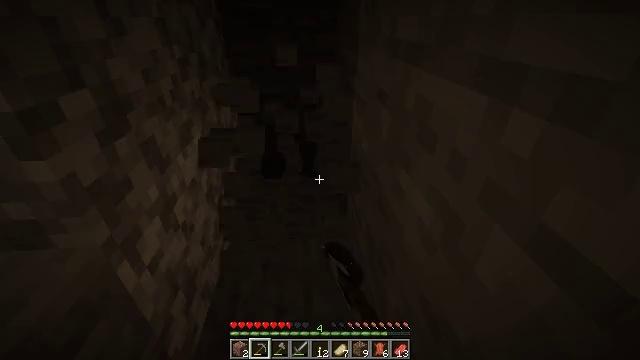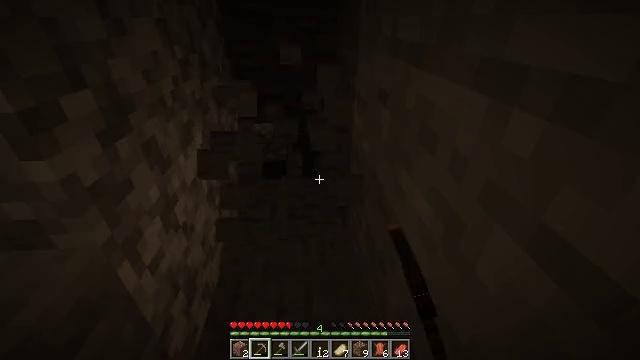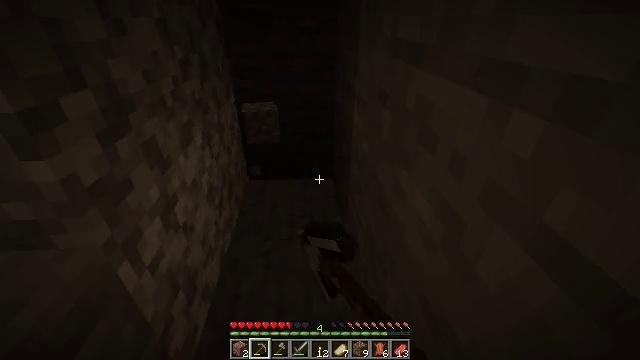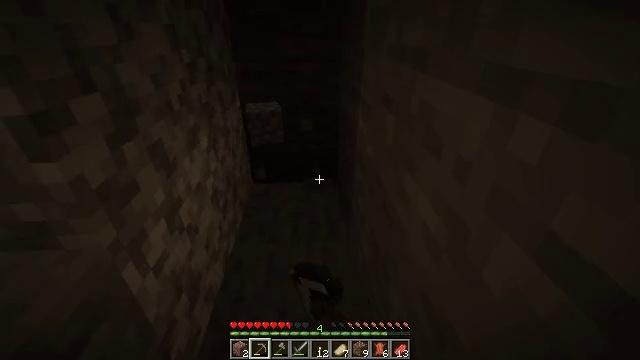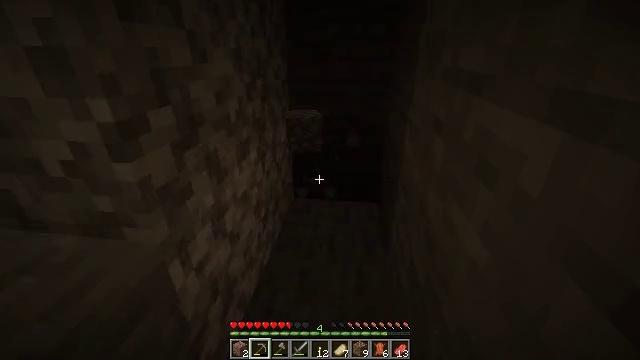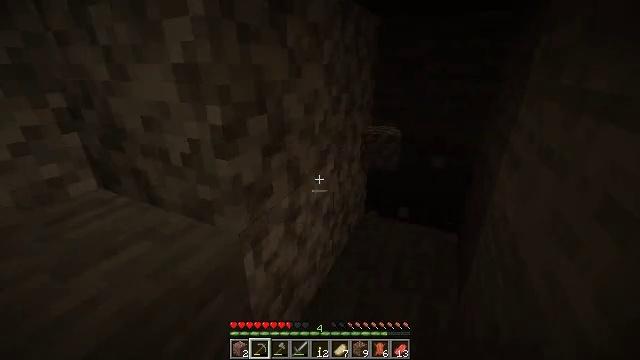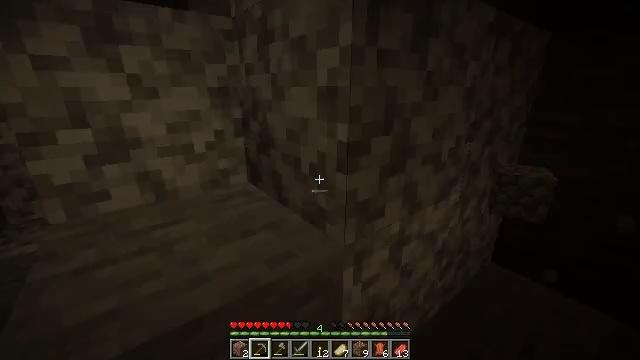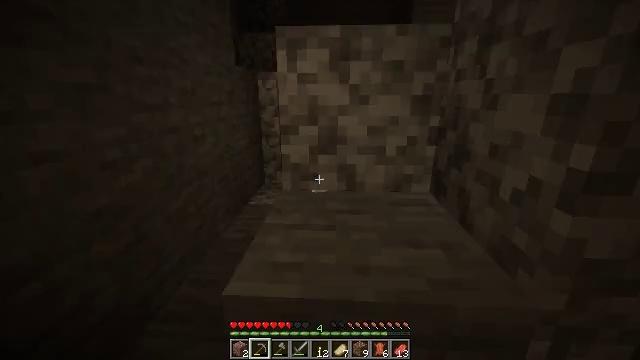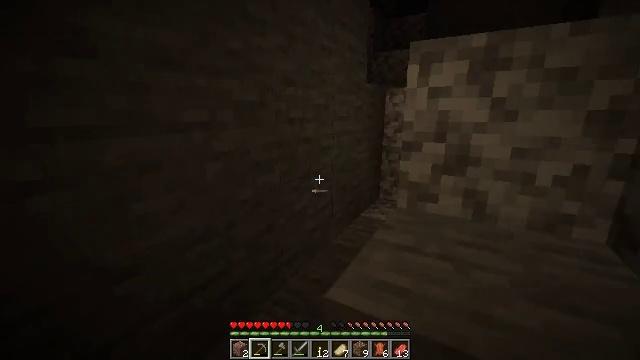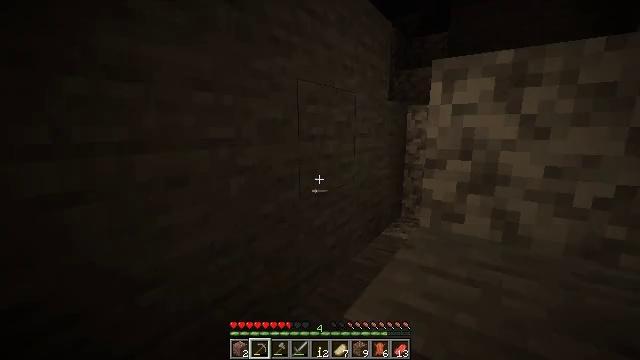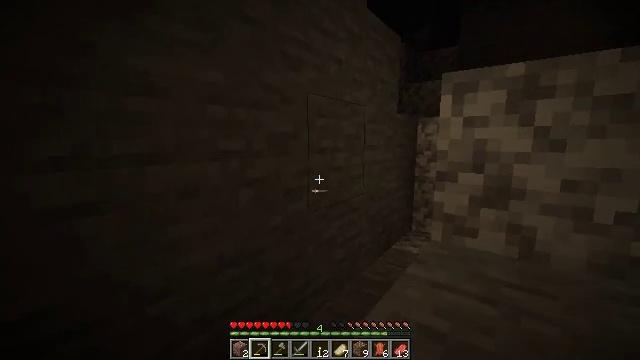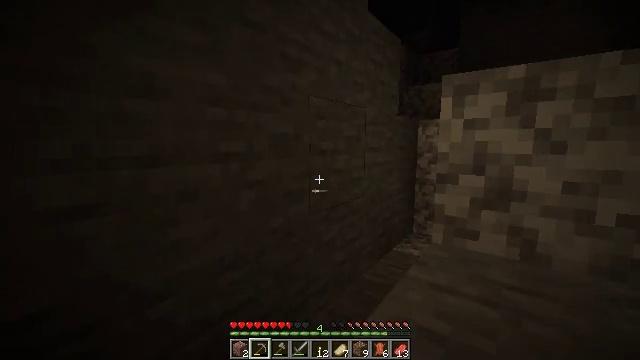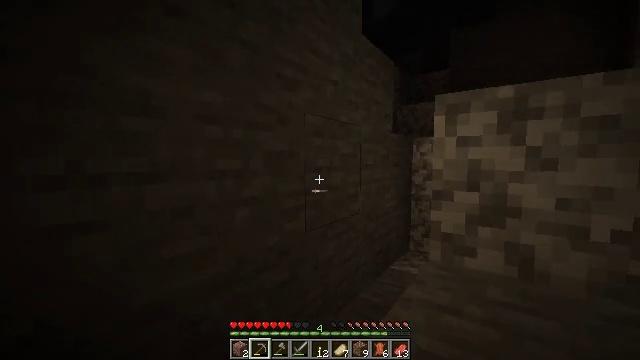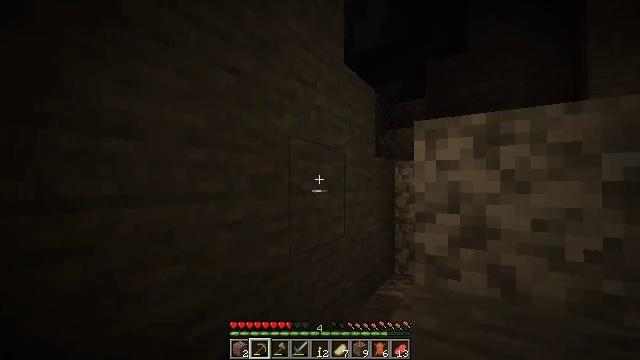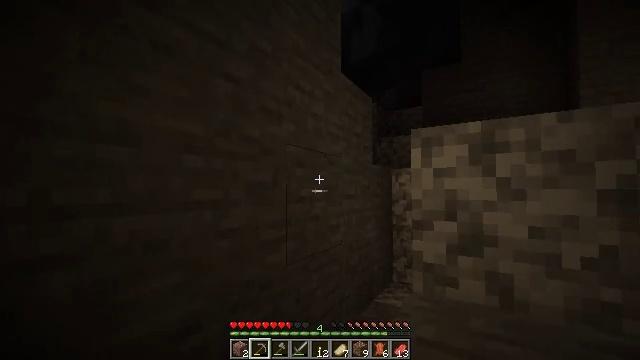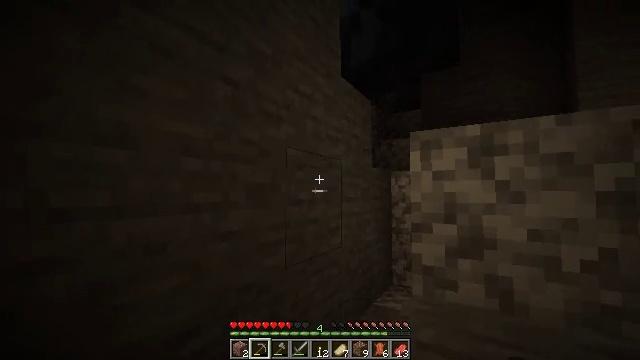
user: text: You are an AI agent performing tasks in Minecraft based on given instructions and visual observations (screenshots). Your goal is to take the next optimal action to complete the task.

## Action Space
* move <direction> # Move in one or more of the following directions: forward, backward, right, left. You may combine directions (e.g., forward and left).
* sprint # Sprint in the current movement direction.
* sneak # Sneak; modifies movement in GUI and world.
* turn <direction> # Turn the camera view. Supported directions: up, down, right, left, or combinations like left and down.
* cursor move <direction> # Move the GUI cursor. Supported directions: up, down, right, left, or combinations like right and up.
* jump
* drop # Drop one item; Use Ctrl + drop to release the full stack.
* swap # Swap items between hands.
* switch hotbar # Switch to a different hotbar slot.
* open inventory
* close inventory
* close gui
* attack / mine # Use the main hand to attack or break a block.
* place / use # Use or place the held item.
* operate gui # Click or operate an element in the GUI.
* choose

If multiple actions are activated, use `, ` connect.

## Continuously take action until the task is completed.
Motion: motion action
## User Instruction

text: Mine the diorite underground.
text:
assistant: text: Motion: attack / mine
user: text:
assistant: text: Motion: attack / mine
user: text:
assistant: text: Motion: turn left, attack / mine
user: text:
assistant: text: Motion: turn left and up, attack / mine
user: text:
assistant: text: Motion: turn left and up
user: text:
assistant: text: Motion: turn left and up
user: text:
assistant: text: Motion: turn left and up
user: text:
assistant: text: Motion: turn left and up
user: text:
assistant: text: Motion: turn left and up
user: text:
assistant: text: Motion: turn left and up
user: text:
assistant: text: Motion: no_op
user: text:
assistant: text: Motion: turn up
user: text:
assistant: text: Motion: turn right and up
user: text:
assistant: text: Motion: turn up
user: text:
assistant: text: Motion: no_op
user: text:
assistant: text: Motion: turn right and up
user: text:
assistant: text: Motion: turn right and up
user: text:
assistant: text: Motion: turn right and up
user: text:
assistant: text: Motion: turn right
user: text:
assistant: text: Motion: no_op
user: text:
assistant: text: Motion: turn right
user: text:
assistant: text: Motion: move left, turn right
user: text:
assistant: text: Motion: move left, turn right
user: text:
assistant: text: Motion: move left, turn right
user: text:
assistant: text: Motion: move left, turn right
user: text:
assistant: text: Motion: move left, turn right
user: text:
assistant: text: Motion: move left, turn right and down
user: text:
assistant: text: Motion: move left, turn right and down
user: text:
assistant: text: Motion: move left, turn right and down
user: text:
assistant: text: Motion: move left, turn right and down